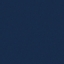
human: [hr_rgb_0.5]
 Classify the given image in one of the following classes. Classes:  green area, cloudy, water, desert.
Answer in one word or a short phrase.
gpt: water